Field crop: maize
Growth stage: 1
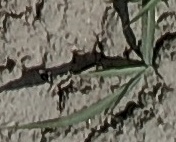
Species: sorghum